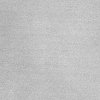
Atmospheric dust classification: dusty